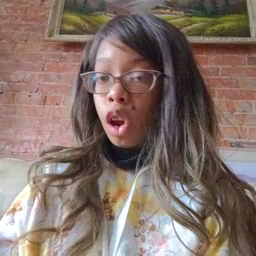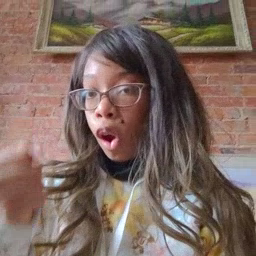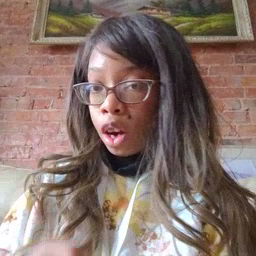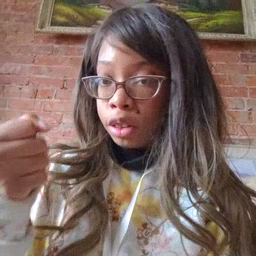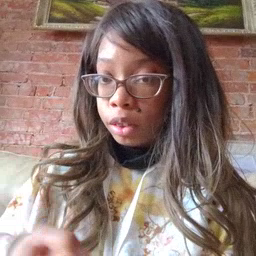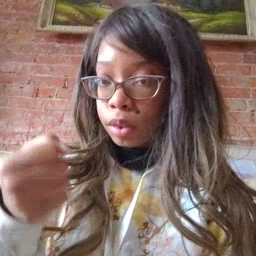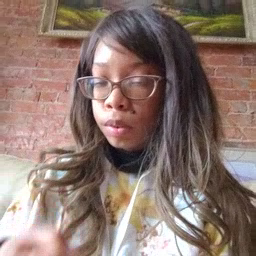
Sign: car